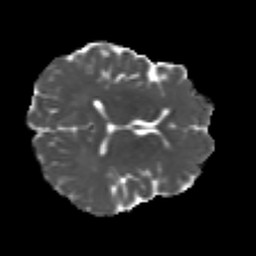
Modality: MD
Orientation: axial
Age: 24
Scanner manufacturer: siemens
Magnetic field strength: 3 T
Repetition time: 4.52 s
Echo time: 0.084 s